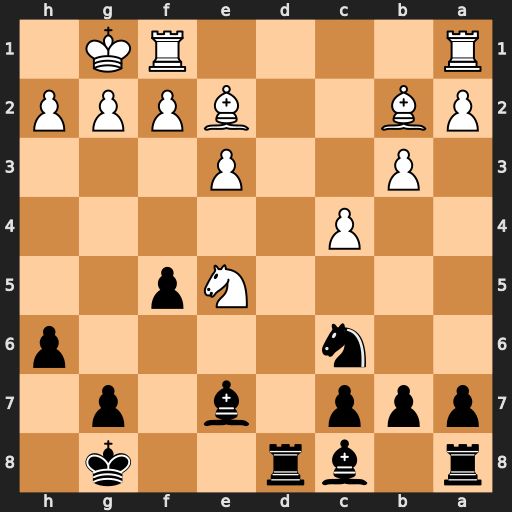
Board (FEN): r1br2k1/ppp1b1p1/2n4p/4Np2/2P5/1P2P3/PB2BPPP/R4RK1
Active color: b
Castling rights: -
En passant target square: -
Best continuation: Rd2 Nxc6 bxc6